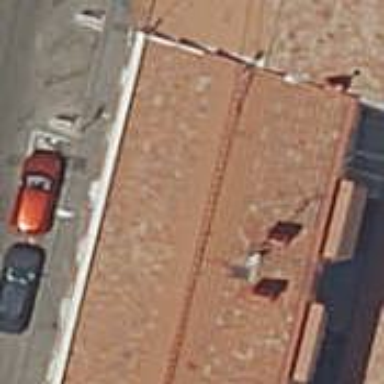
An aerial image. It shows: Beauty shop.